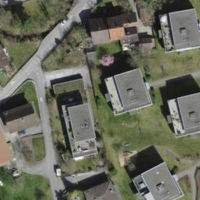
EUNIS habitat code: 54
Species observed at this site:
Allium ursinum